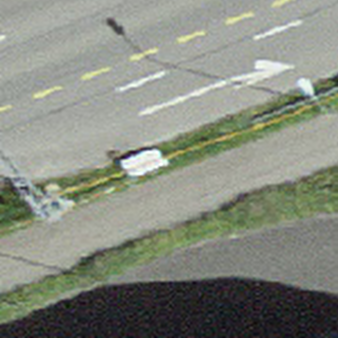
Label: other